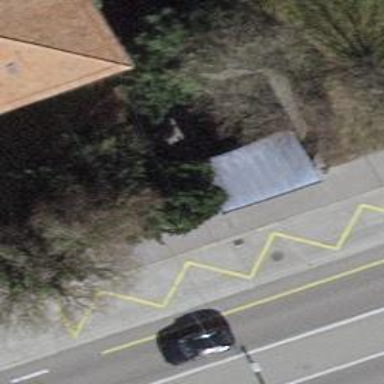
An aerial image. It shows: Bus stop with shelter. It is platform for public transport.